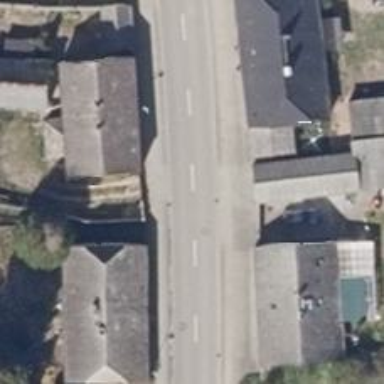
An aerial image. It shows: Secondary road with asphalt surface.